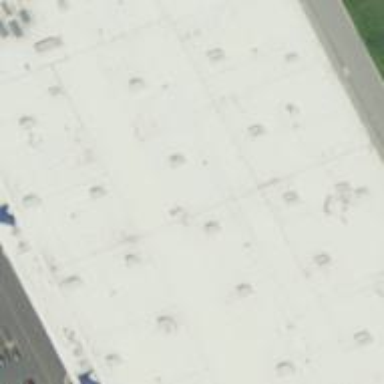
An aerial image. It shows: Retail building housing supermarket.